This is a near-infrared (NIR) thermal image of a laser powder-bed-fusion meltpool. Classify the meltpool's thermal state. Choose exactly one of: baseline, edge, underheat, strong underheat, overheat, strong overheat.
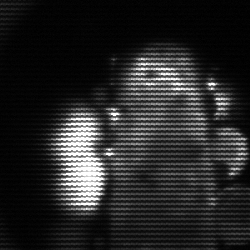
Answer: strong underheat